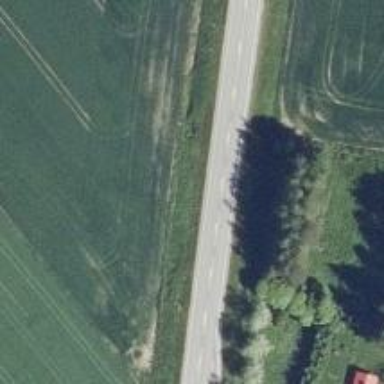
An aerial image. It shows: Primary highway.